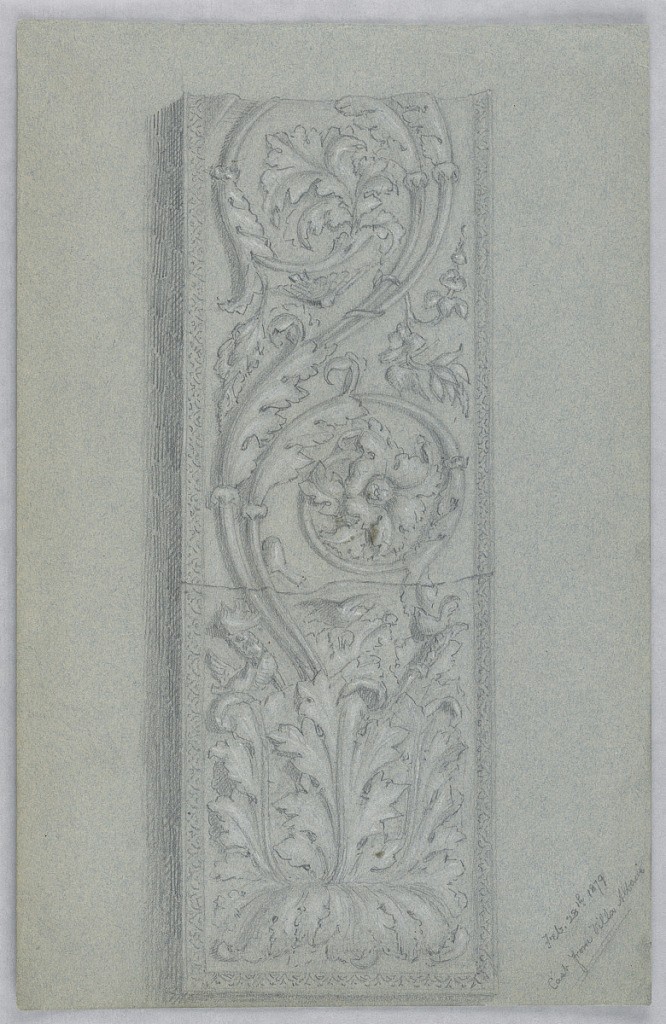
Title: Cast from Villa Albani
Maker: Arnold William Brunner, American, 1857–1925
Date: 1879
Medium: Graphite and white heightening on grey paper
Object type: Drawing
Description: Drawing of relief panel, lower section - acanthus leaf at bottom, scrolls above, with rosettes.